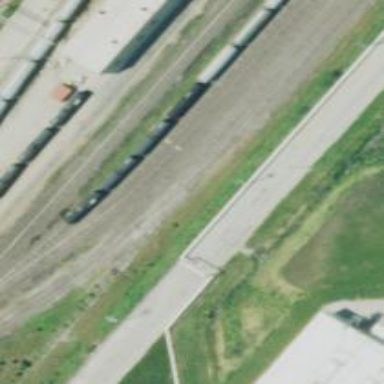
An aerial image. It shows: Railway spur service.